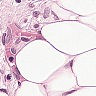
Metastatic tissue present: yes